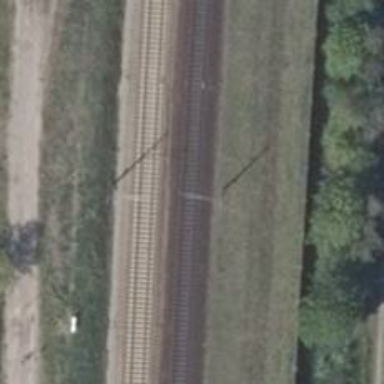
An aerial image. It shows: Milestone along the railway with catenary mast.